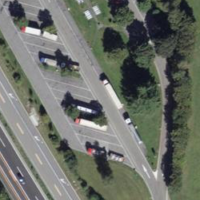
EUNIS habitat code: 57
Species observed at this site:
Gomphocerippus rufus
Pseudochorthippus parallelus
Chorthippus brunneus